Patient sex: M
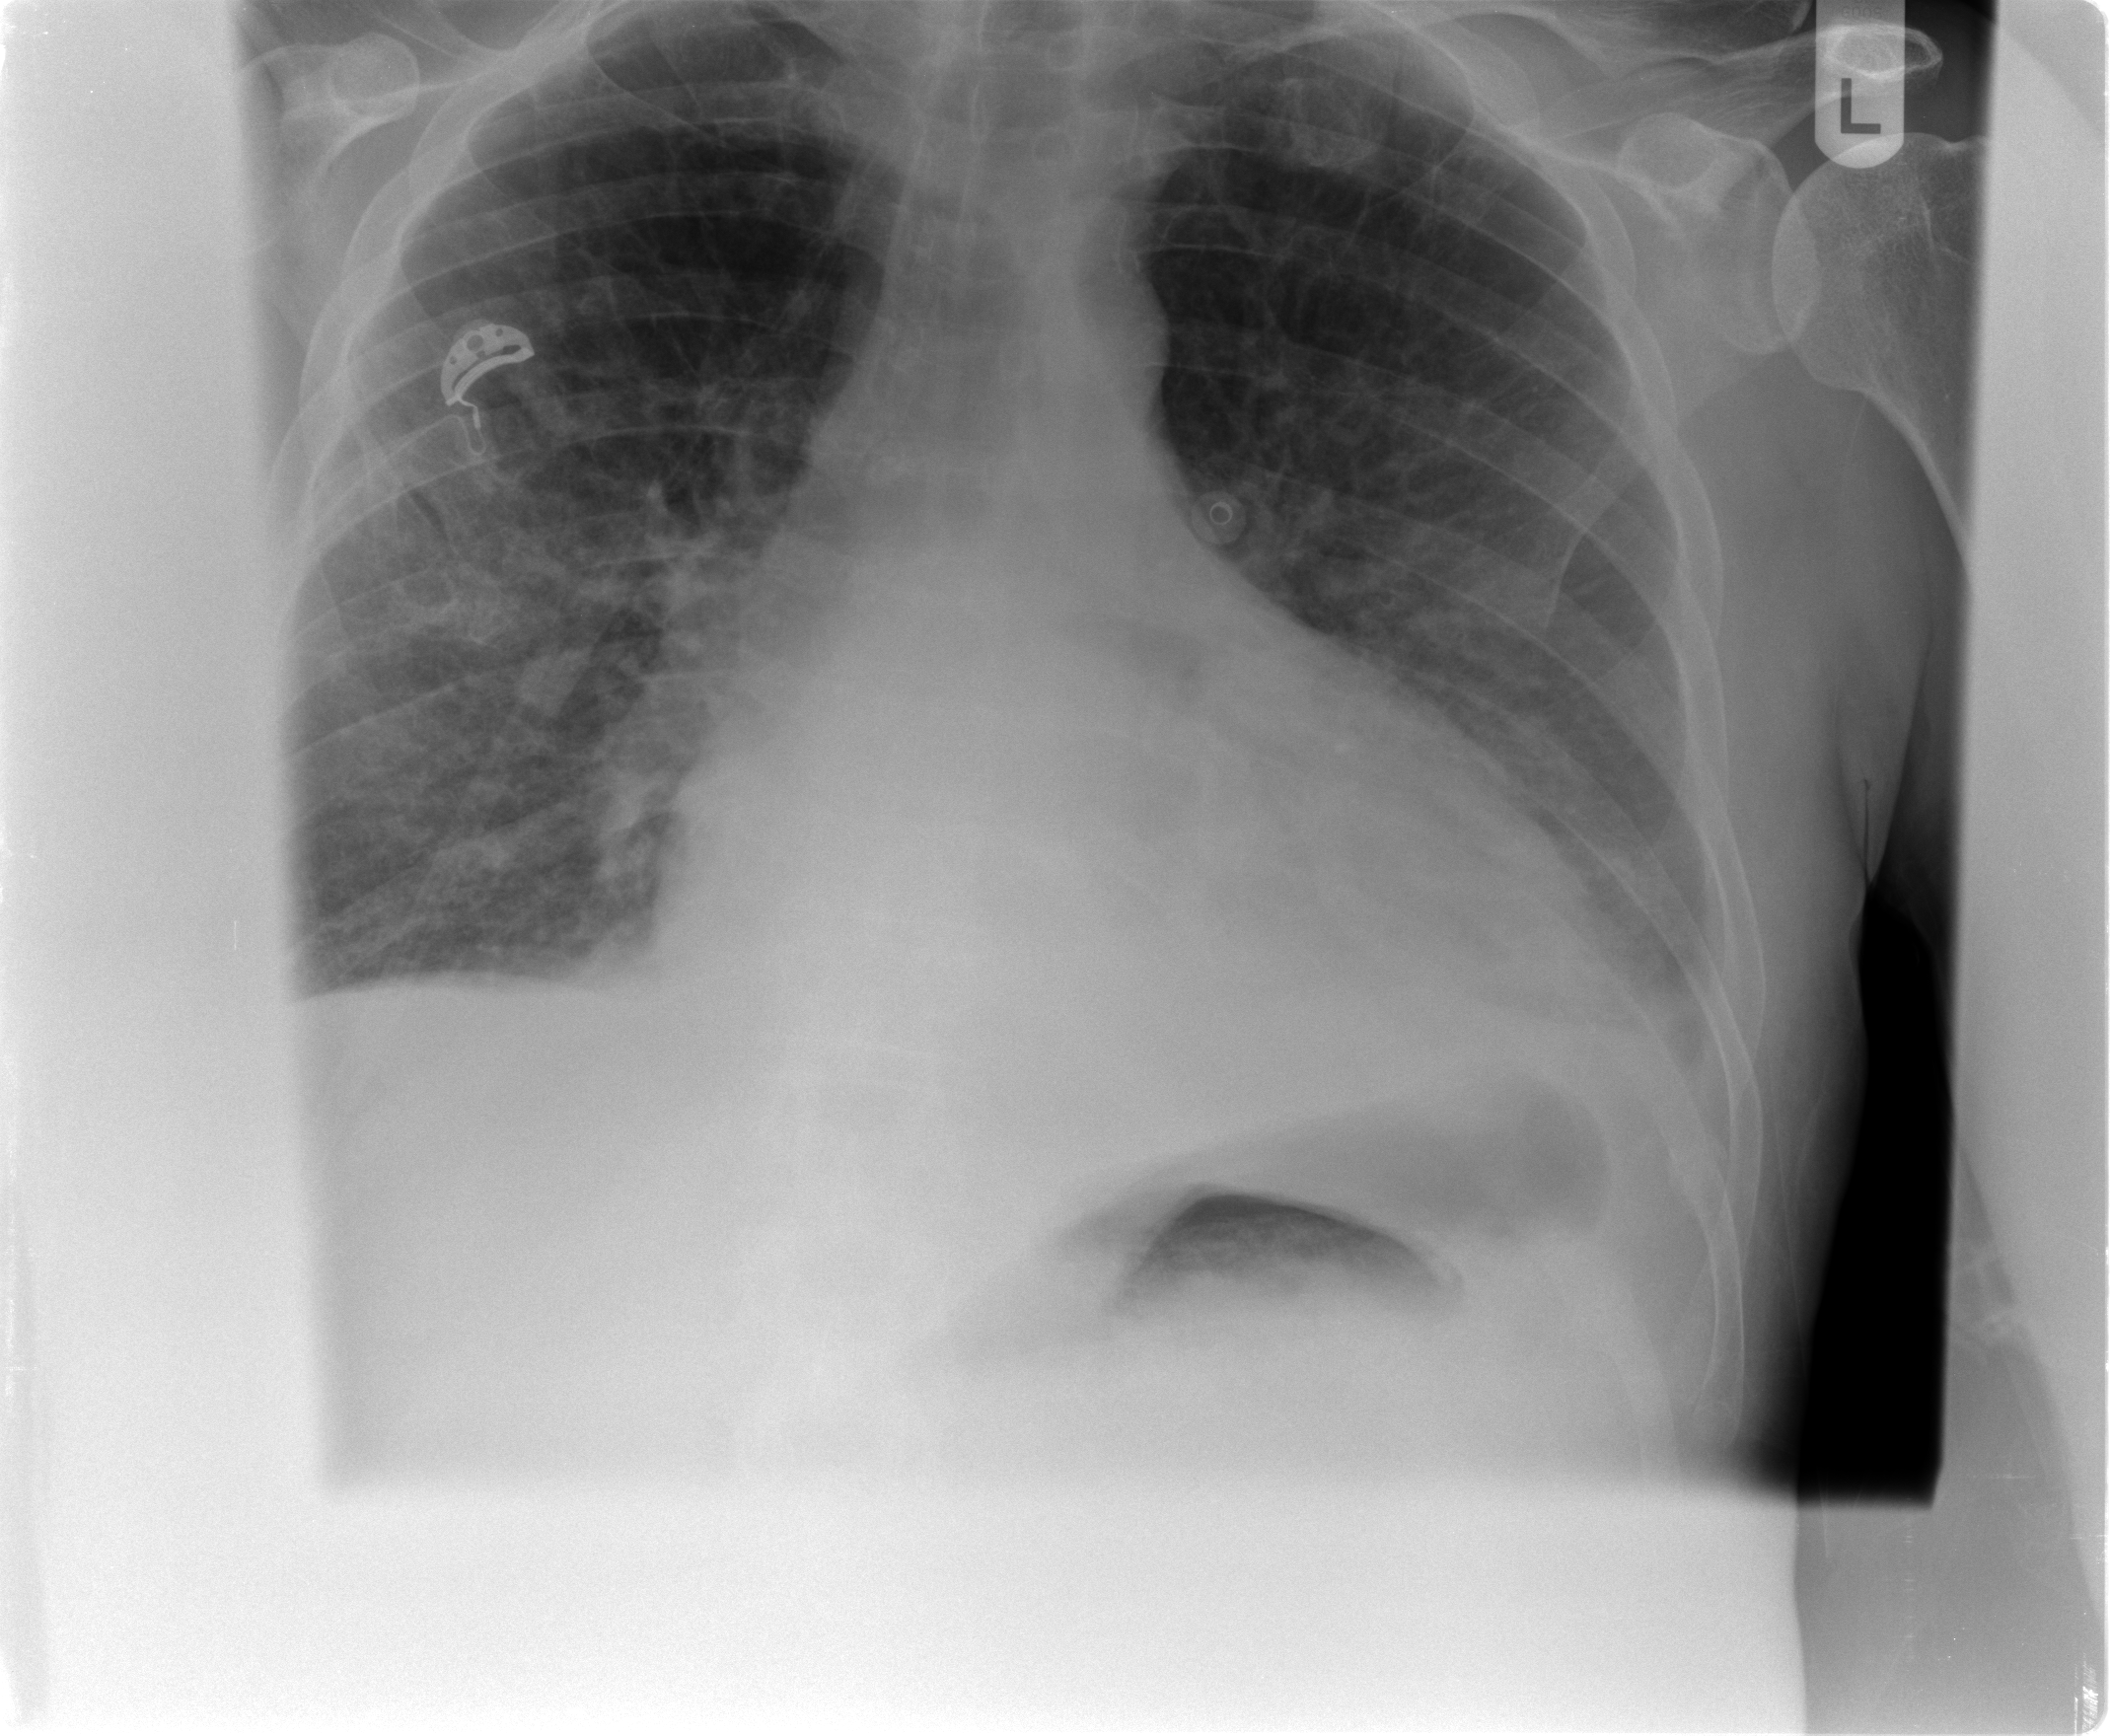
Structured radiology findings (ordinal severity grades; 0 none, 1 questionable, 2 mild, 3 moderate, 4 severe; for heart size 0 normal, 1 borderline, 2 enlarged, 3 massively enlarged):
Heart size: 2
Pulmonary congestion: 2
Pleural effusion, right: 0
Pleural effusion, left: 1
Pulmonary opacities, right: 3
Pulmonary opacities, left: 3
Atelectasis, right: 1
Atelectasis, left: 1